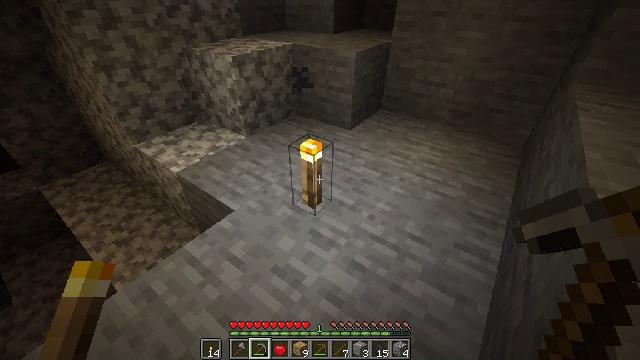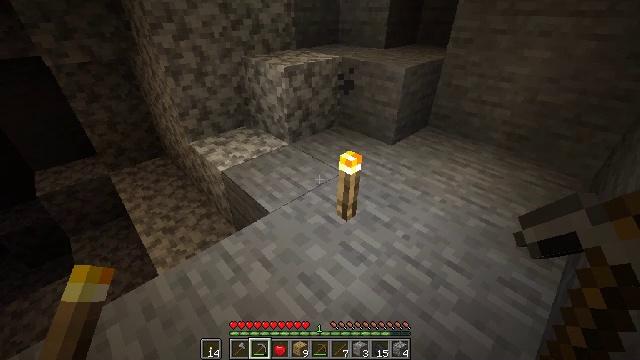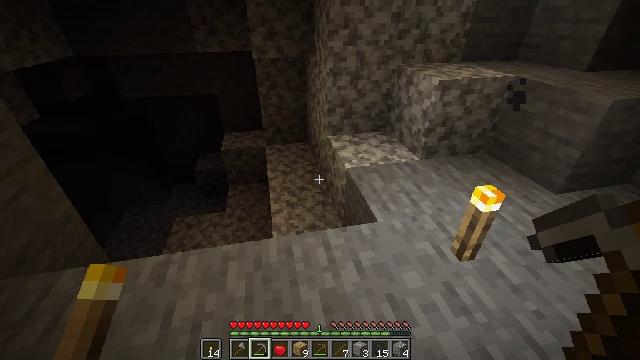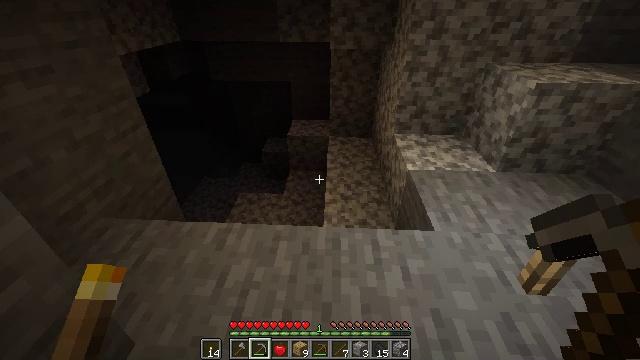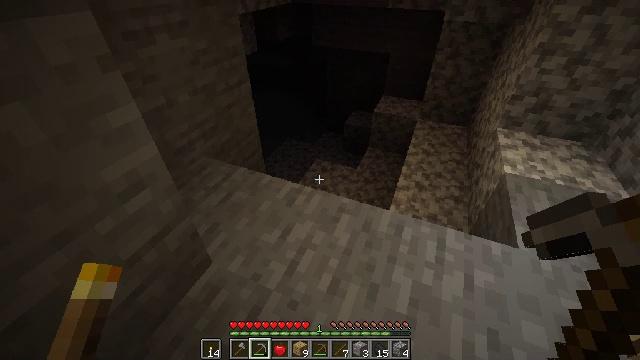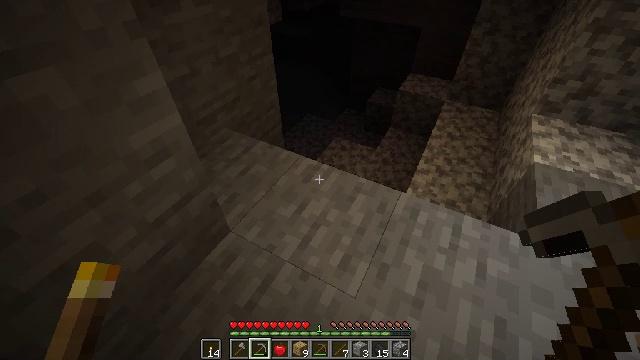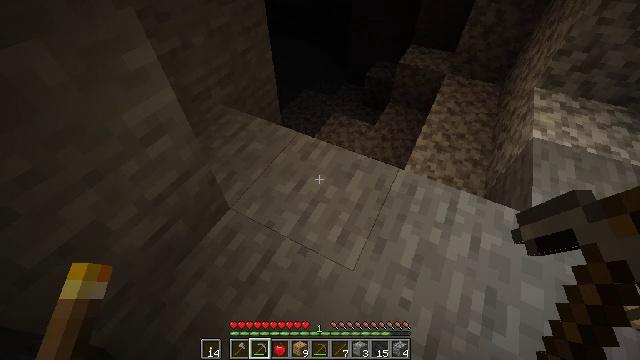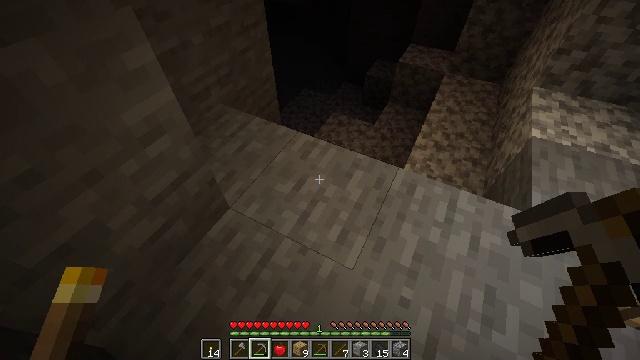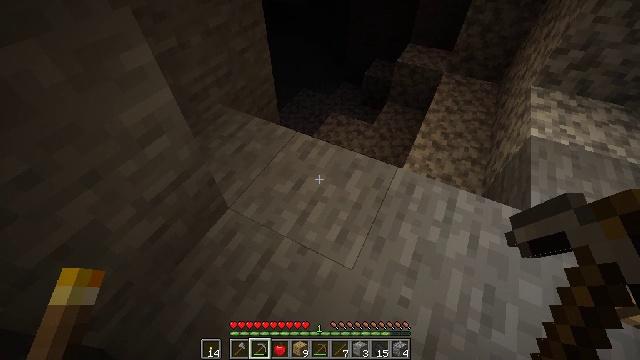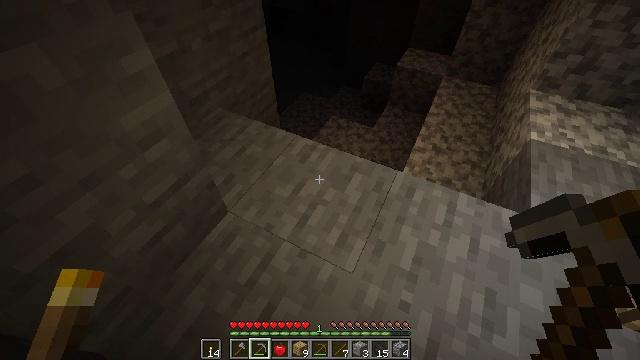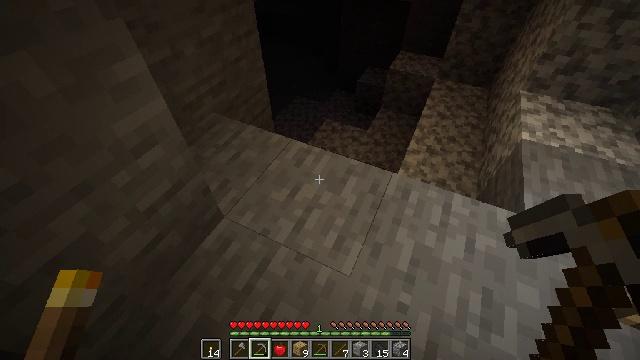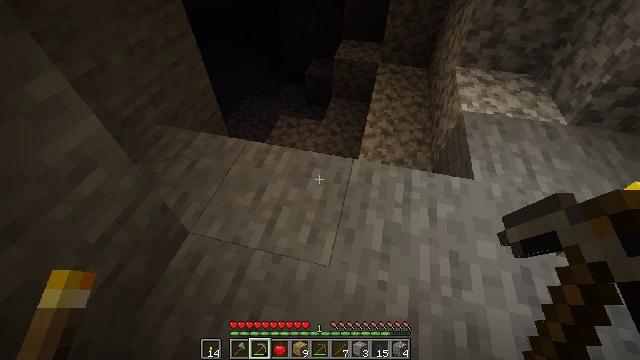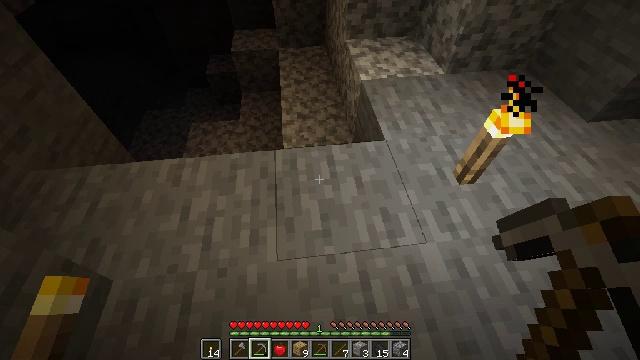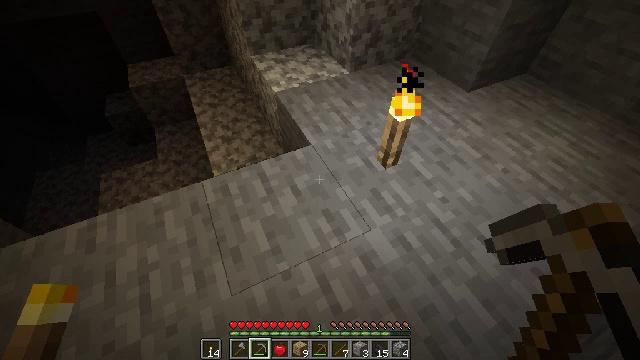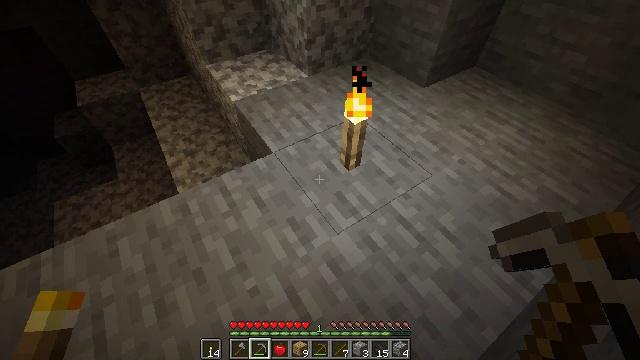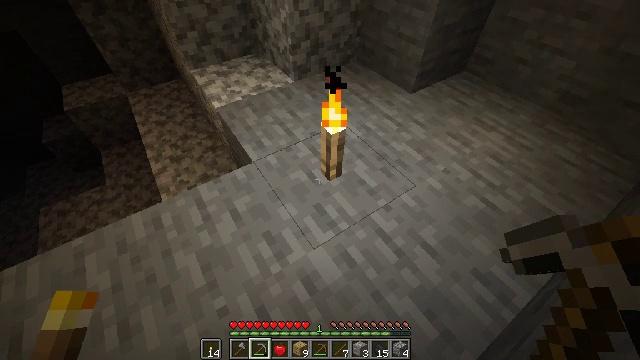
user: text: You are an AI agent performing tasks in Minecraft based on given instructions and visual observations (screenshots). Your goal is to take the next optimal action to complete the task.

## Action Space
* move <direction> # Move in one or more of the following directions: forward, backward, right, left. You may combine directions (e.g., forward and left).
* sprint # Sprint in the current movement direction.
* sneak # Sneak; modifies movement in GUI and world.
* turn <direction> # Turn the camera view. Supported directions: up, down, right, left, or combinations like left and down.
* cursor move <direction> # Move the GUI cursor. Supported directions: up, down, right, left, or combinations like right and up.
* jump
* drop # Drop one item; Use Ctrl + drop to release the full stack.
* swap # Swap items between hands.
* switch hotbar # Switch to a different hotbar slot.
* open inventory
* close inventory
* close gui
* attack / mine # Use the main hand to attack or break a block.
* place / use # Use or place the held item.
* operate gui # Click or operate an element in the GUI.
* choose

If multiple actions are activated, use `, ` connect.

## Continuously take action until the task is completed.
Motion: motion action
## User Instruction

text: Break the torch to collect it.
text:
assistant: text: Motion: turn left and up
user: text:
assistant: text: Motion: turn left and up
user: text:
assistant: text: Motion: turn left and down
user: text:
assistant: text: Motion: turn left and down
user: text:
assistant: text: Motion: turn left and down
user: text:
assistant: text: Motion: turn down
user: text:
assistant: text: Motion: no_op
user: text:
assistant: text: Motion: no_op
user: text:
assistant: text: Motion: no_op
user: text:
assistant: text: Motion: turn right
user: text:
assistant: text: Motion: turn right and down
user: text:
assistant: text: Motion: move right, turn right and down
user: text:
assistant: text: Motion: move right, turn right and up
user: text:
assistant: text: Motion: move right, turn right
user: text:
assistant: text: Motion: no_op
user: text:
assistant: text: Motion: no_op
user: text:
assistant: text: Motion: turn up
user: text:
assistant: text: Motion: turn up
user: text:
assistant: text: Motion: turn up
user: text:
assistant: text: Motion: no_op
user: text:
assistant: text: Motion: no_op
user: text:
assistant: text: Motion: attack / mine
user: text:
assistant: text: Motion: turn up, attack / mine
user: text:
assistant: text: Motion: turn up
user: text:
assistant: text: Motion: turn up
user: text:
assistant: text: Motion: turn right and up
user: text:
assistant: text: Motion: no_op